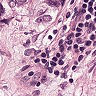
Metastatic tissue present: yes